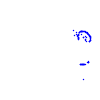
Particle: pion